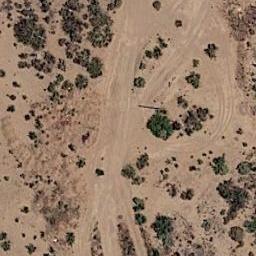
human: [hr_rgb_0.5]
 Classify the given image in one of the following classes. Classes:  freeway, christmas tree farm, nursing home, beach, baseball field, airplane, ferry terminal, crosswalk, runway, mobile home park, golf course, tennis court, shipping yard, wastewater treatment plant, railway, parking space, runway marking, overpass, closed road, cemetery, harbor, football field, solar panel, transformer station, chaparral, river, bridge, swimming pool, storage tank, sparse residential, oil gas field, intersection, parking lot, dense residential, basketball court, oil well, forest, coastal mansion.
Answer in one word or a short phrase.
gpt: chaparral